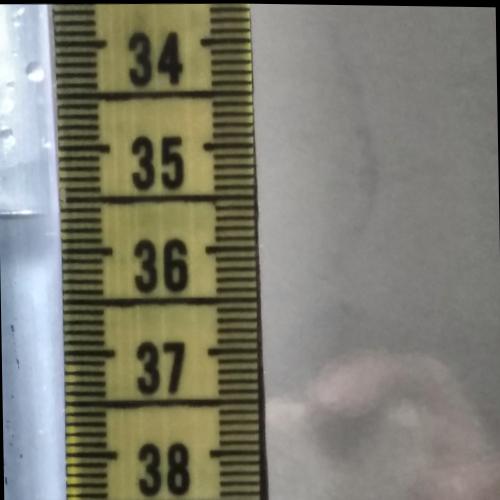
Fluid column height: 35.6 cm